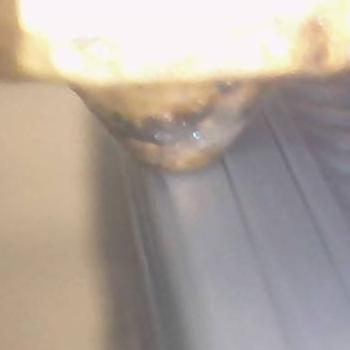
Flow rate: 74%